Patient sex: M
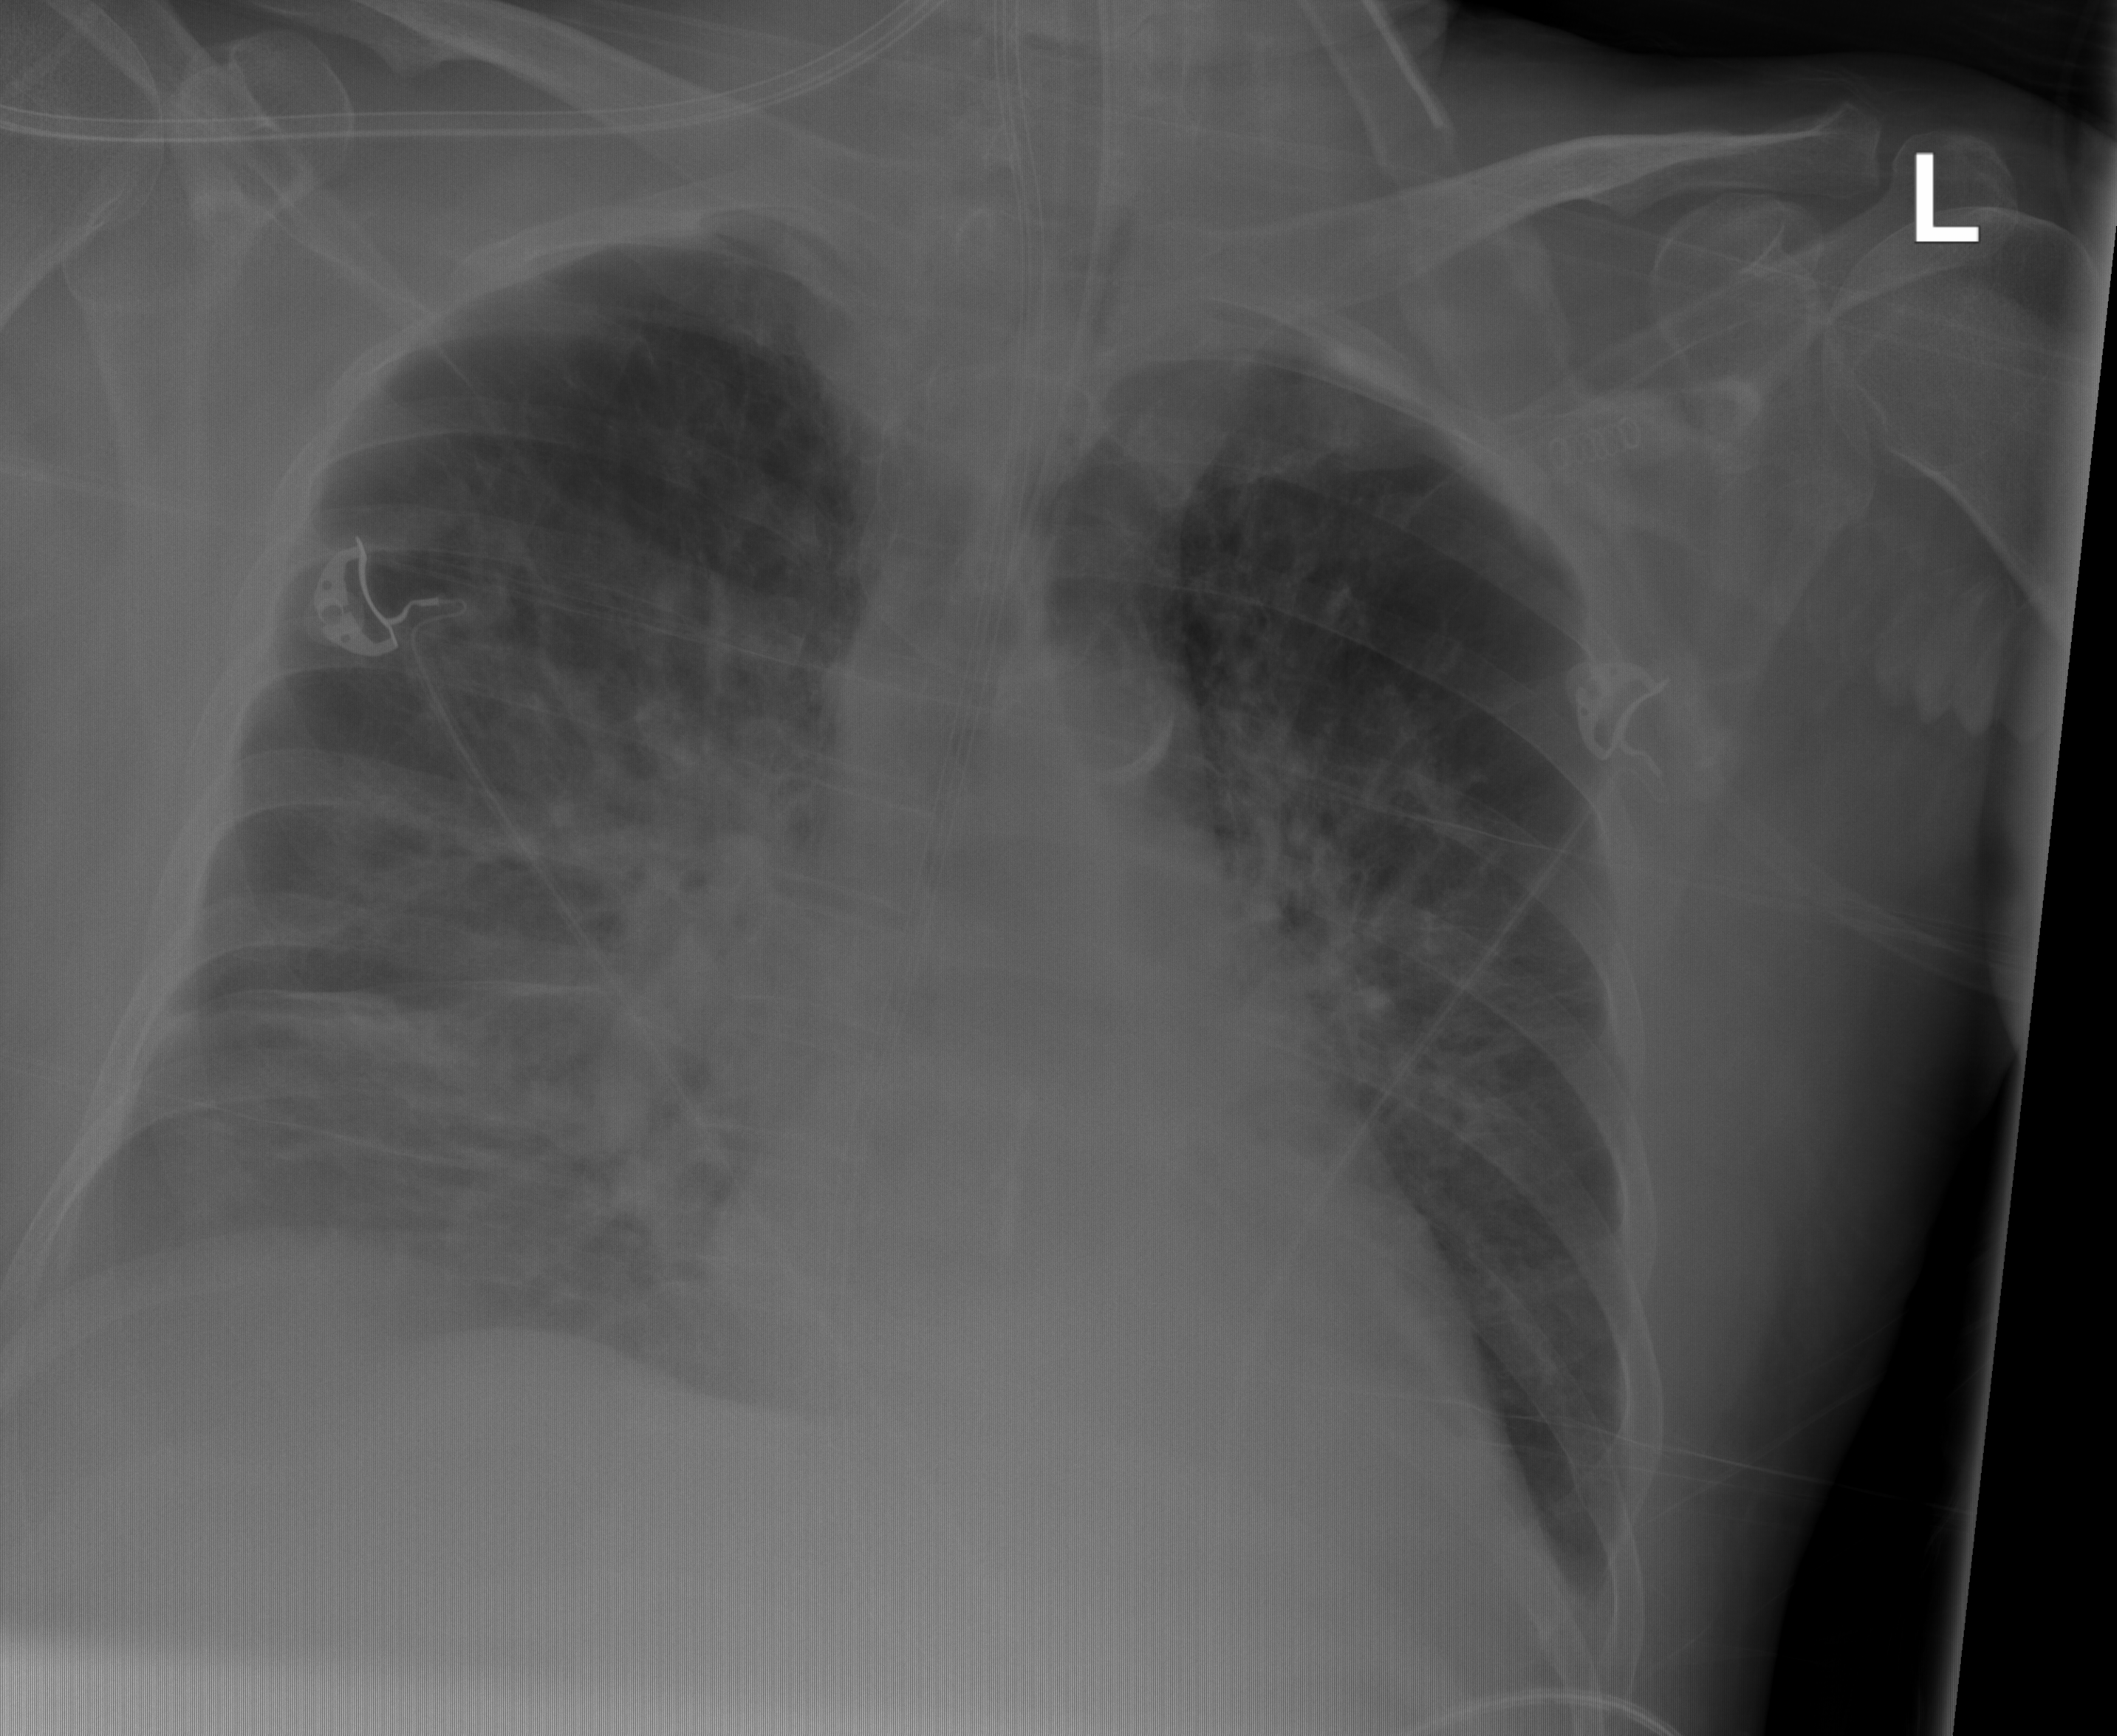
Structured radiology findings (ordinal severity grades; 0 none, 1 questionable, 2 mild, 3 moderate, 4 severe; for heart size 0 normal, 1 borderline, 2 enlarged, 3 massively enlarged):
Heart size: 0
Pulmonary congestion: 2
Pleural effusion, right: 2
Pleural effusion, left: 2
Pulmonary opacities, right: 3
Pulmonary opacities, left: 0
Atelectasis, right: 2
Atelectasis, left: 2